Question: My app is working properly. There is no problem. i want to build generated signed apk. The problem is building take too long and completed with errors.
Please check the image. Thanks.
> Error:Execution failed for task ':app:transformClassesWithDexForRelease'.> com.android.build.api.transform.TransformException: com.android.ide.common.process.ProcessException: java.util.concurrent.ExecutionException: java.lang.UnsupportedOperationException
here my gradle;
'''
android {
compileSdkVersion 24
buildToolsVersion "24.0.2"
defaultConfig {
applicationId "umut.com.anyidea"
minSdkVersion 19
targetSdkVersion 24
versionCode 1
versionName "1.0"
multiDexEnabled true
}
buildTypes {
release {
minifyEnabled false
proguardFiles getDefaultProguardFile('proguard-android.txt'), 'proguard-rules.pro'
}
}
}
dependencies {
compile fileTree(include: ['*.jar'], dir: 'libs')
testCompile 'junit:junit:4.12'
compile 'com.android.support:appcompat-v7:24.2.1'
compile 'com.android.support:design:24.2.1'
compile 'com.android.support:multidex:1.0.1'
compile 'com.google.firebase:firebase-messaging:9.6.0'
compile 'com.google.firebase:firebase-core:9.6.0'
compile 'com.google.firebase:firebase-crash:9.6.0'
compile 'com.google.android.gms:play-services:9.6.0'
compile 'com.google.android.gms:play-services-auth:9.6.0'
compile 'com.android.support:cardview-v7:+'
compile 'com.android.support:support-v4:24.2.1'
compile 'com.afollestad.material-dialogs:core:0.9.0.1'
compile 'com.google.firebase:firebase-database:9.6.0'
compile 'com.google.firebase:firebase-auth:9.6.0'
compile 'com.firebaseui:firebase-ui-database:0.6.0'
}
apply plugin: 'com.google.gms.google-services'
'''

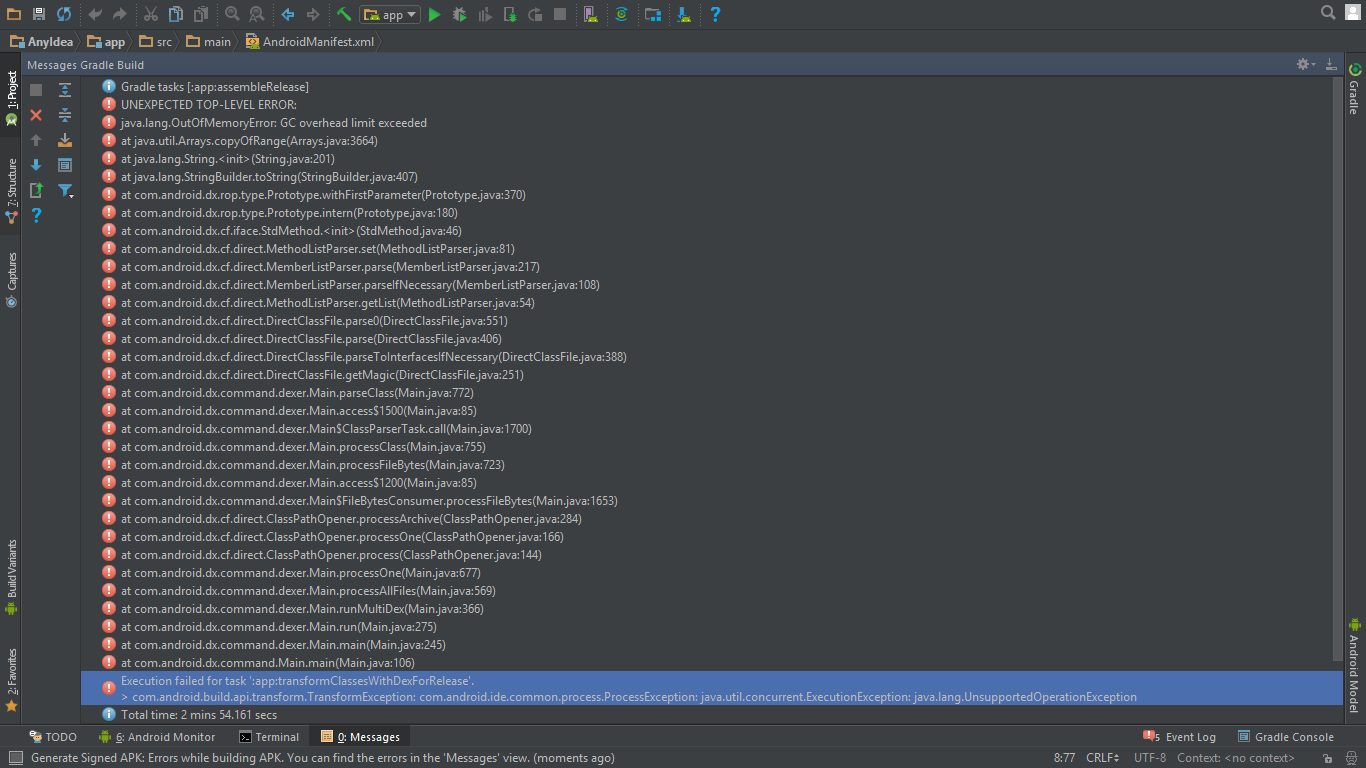
Answer: In versions of Google Play services prior to 6.5, you had to compile the entire package of APIs into your app. In some cases, doing so made it more difficult to keep the number of methods in your app (including framework APIs, library methods, and your own code) under the 65,536 limit.
From version 6.5, you can instead selectively compile Google Play service APIs into your app. For example, to include only the Google Fit and Android Wear APIs,
Please refer this document:
<URL>
for example if you need Google Account Login then just use :
com.google.android.gms:play-services-auth:9.6.1 not use compile 'com.google.android.gms:play-services:9.6.1'